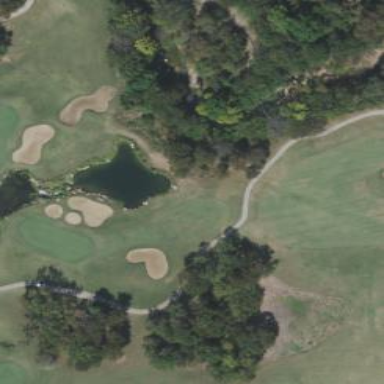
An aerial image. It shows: Water hazard on golf course. The hazard is natural water feature.